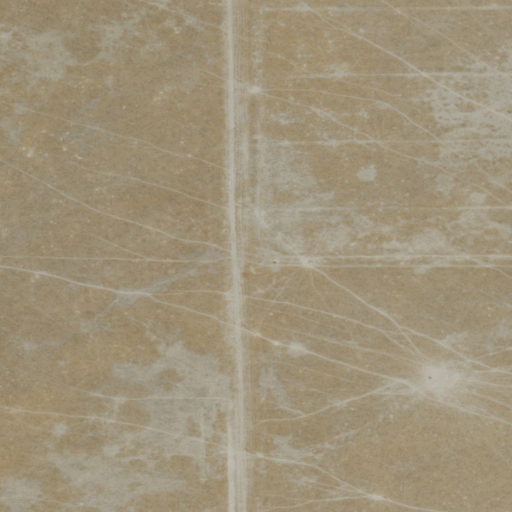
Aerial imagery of plain(s) in Nevada named Dutch Flat containing only shrub